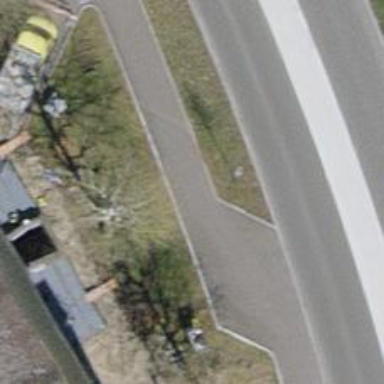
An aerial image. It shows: Asphalt sidewalk.